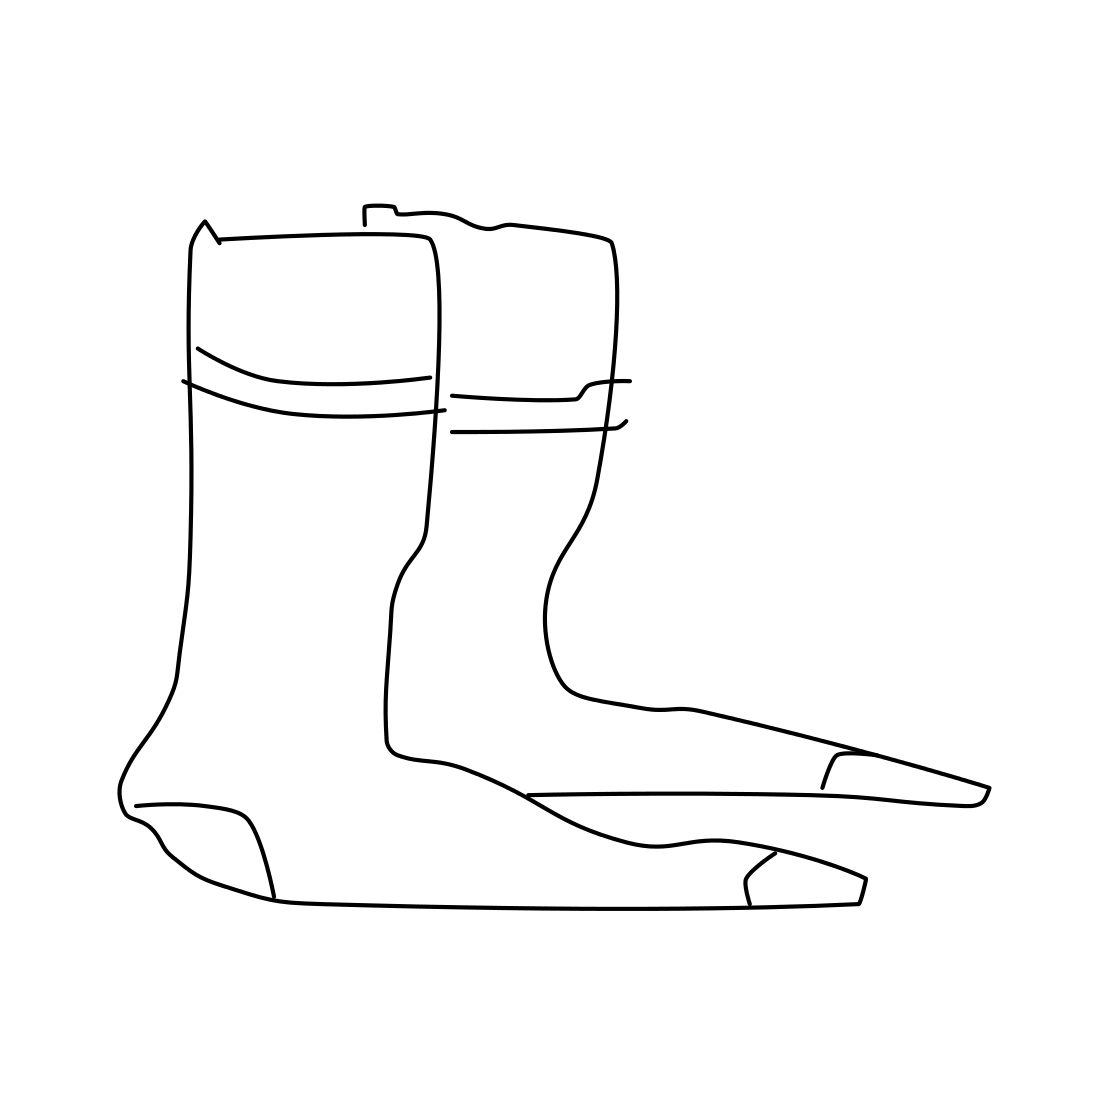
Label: socks